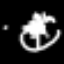
Label: palm tree